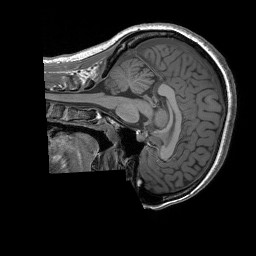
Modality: T1w
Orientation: sagittal
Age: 24
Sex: female
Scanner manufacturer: siemens
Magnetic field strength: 3 T
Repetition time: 1.9 s
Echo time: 0.00243 s